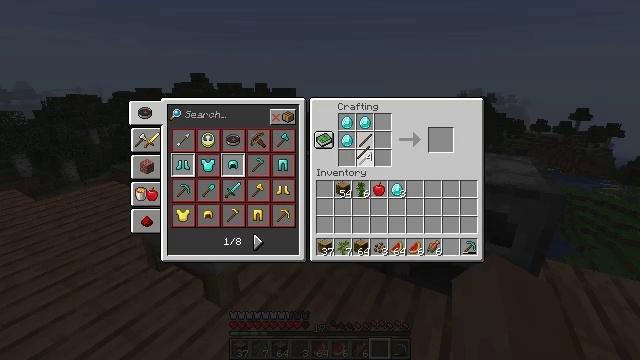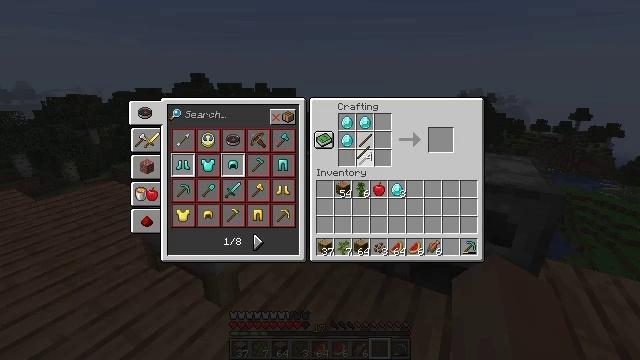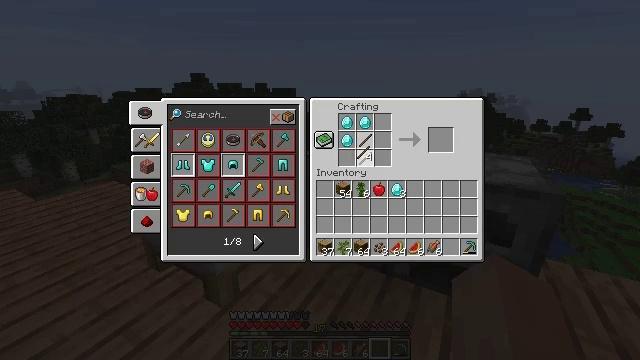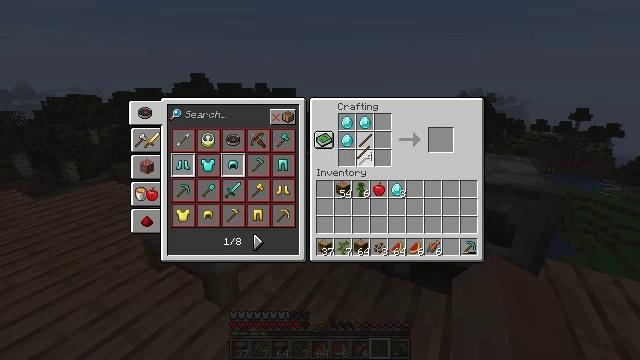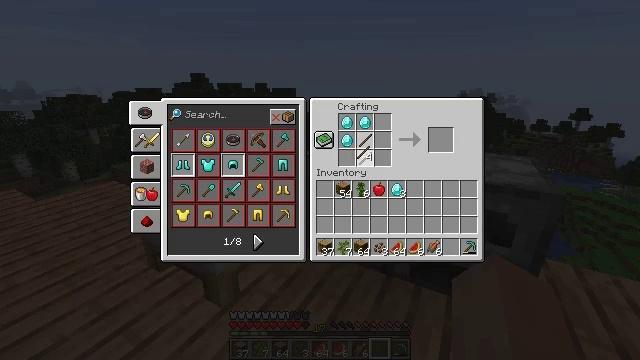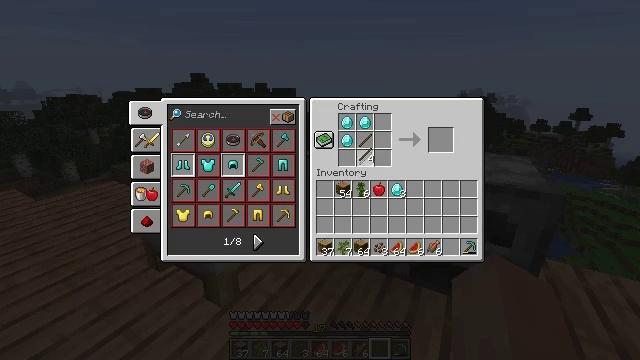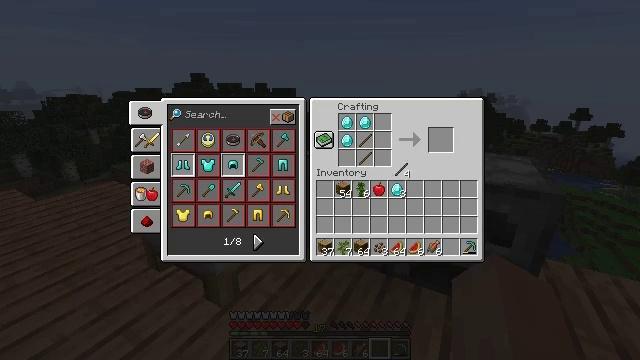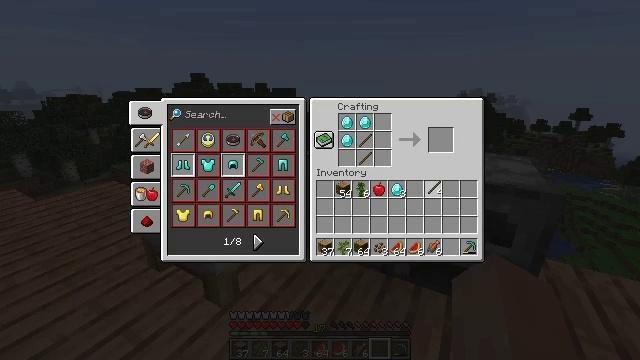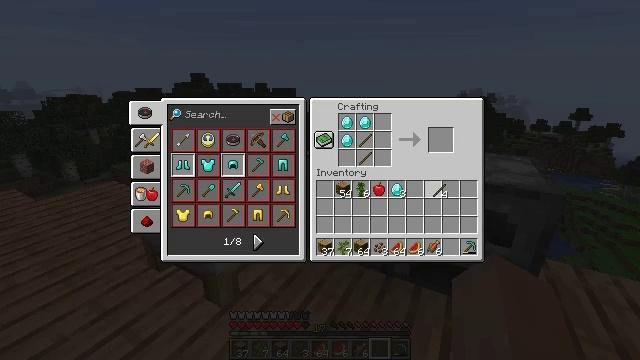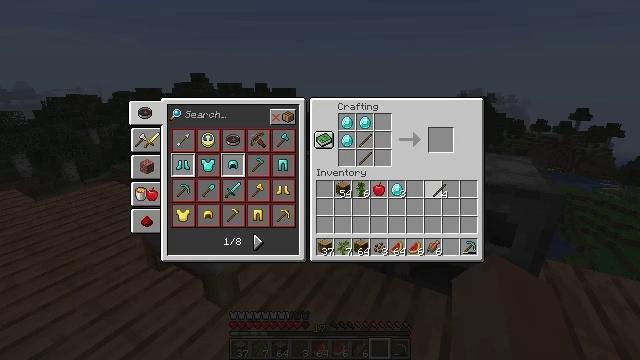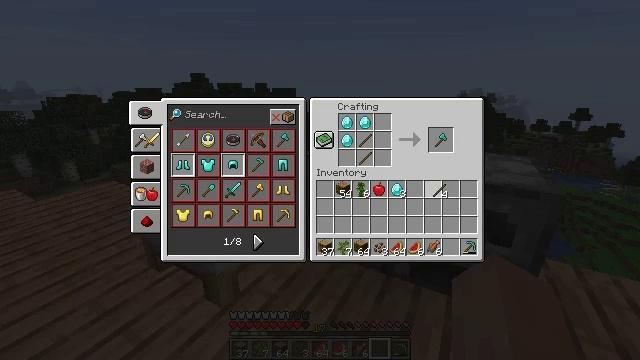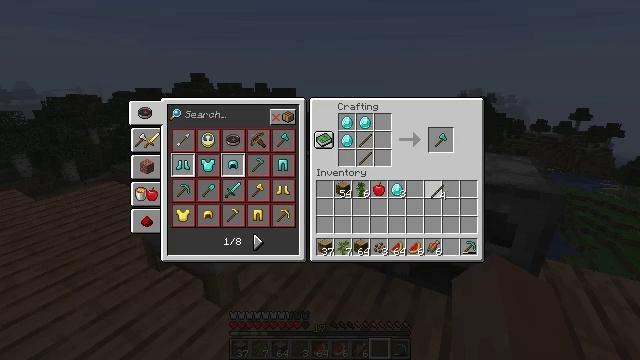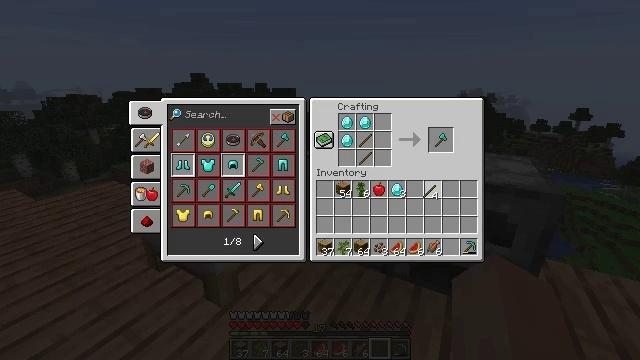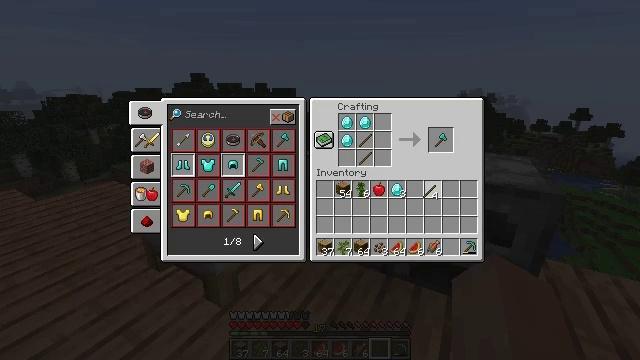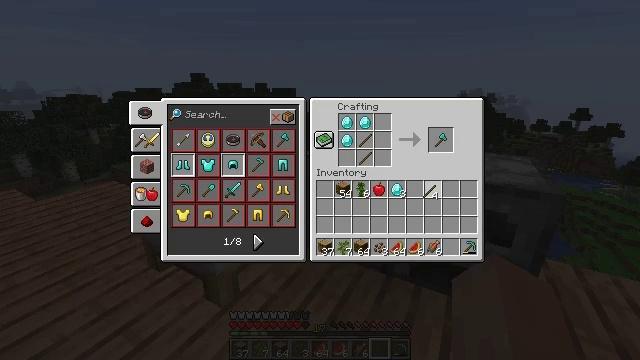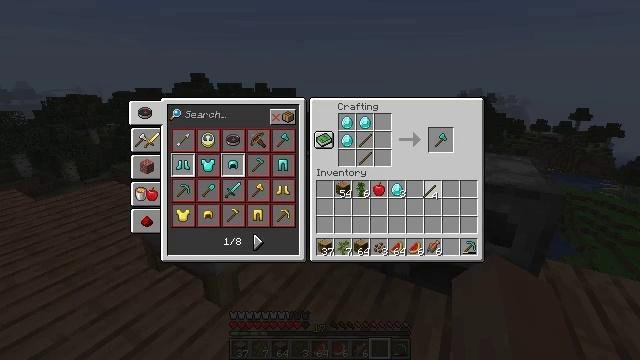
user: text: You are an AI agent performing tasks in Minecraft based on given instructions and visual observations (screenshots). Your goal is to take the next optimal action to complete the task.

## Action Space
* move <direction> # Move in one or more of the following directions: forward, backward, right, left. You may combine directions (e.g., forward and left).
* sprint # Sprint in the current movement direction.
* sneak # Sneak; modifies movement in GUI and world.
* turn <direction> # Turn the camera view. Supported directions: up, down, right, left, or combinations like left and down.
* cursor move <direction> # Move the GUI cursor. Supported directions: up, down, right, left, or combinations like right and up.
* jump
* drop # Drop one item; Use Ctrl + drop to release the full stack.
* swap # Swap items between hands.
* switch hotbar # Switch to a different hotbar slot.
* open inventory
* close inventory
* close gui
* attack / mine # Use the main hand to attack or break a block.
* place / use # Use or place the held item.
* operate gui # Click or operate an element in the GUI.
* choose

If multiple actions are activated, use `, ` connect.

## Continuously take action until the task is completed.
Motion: motion action
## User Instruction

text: Open a crafting table and craft the diamond axe.
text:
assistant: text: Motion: choose
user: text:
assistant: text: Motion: choose
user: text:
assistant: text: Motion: choose
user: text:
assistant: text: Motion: choose
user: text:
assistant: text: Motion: no_op
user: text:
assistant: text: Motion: cursor move right and down
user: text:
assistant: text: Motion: cursor move right and down
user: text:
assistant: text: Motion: no_op
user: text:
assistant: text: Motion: no_op
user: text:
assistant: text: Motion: no_op
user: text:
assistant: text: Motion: no_op
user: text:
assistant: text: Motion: cursor move left
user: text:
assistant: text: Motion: no_op
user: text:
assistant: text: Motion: no_op
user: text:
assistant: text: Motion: no_op
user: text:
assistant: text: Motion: operate gui
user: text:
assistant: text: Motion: operate gui
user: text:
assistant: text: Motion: no_op
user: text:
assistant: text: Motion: no_op
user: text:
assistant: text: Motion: no_op
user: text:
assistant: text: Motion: cursor move up
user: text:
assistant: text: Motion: sneak, cursor move up
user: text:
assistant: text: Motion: sneak, cursor move up
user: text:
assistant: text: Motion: sneak
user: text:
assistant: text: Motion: sneak
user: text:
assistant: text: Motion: sneak
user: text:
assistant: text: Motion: sneak
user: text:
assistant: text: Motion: sneak, operate gui
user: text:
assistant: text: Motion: sneak, operate gui
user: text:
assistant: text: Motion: sneak, operate gui